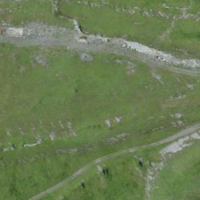
EUNIS habitat code: 26
Species observed at this site:
Anthus spinoletta